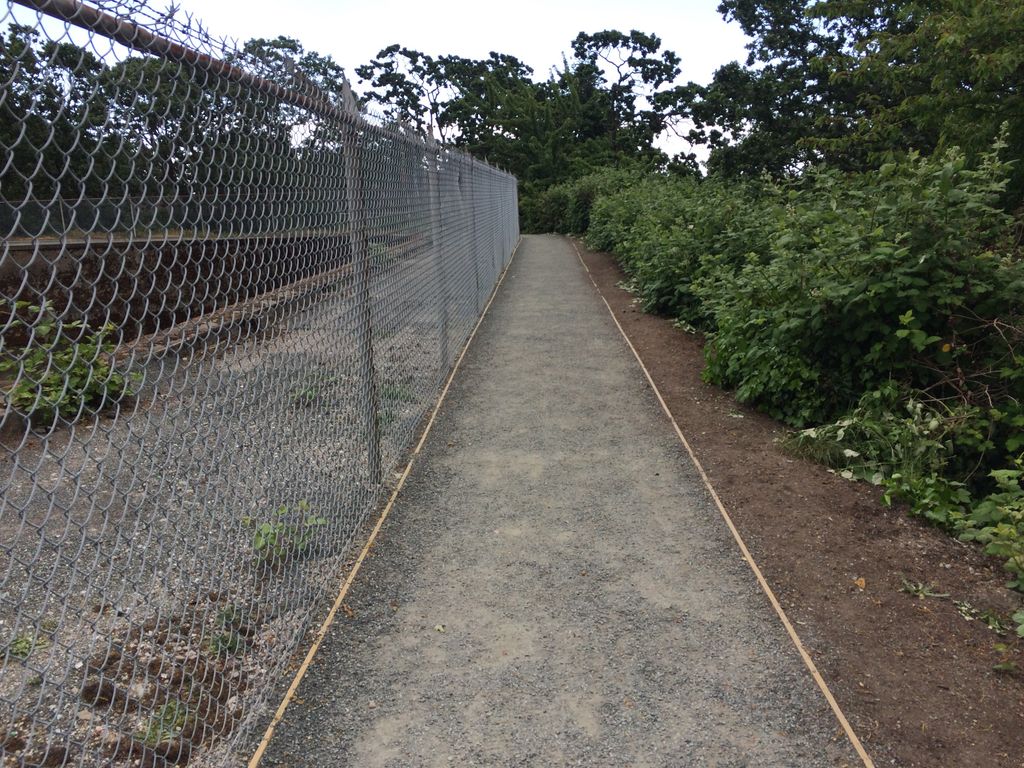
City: victoria